Field crop: maize
Growth stage: 2
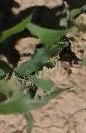
Species: maize